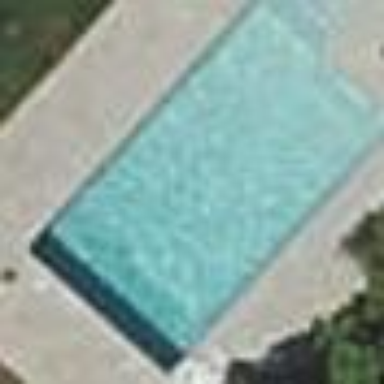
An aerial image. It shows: Swimming pool located in leisure land.